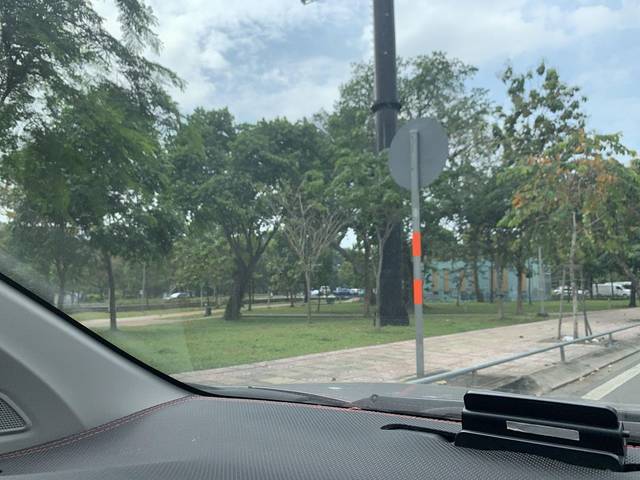
Region: Vietnam
Coordinates: 10.815, 106.677